Question: I have two tables and whant to optmize the query below.
I want to same line small photo and big photo columns.
'''
Table Projects
ProjectID | ProjectName | ProjectContent
----------------------------------------
2 | Test | Test
Table Media
RID | MediaTypeID | FilePathAndName | ProjectID
------------------------------------------------
1 | 1 | big_photo.jpeg | 2
2 | 2 | small_photo.jpeg | 2
SELECT
T1.ProjectID,
T1.ProjectName,
T1.ProjectContent,
T1.FilePathAndName AS BigPhoto,
T2.FilePathAndName AS SmallPhoto
FROM
(
SELECT
P.ProjectID,
P.ProjectName,
P.ProjectContent,
M.FilePathAndName,
ROW_NUMBER() over(ORDER BY M.RID) AS RN
FROM
Projects (NOLOCK) AS P
INNER JOIN Media (NOLOCK) AS M ON M.RID = P.ProjectID AND M.MediaType = 1
WHERE
P.ProjectID = 2
) AS T1,
(
SELECT
P.ProjectID,
P.ProjectName,
P.ProjectContent,
M.FilePathAndName,
ROW_NUMBER() over(ORDER BY M.RID) AS RN
FROM
Projects (NOLOCK) AS P
INNER JOIN Media (NOLOCK) AS M ON M.RID = P.ProjectID AND M.MediaType = 2
WHERE
P.ProjectID = 2
) AS T2
WHERE
T1.RN = T2.RN
'''

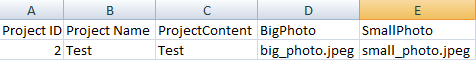
Answer: If I understand your code correctly, I think that you don't need the join nor the 'ROW_NUMBER':
'''
SELECT
P.ProjectID,
P.ProjectName,
P.ProjectContent,
MIN(CASE WHEN M.MediaType = 1 THEN M.FilePathAndName END) AS BigPhoto,
MIN(CASE WHEN M.MediaType = 2 THEN M.FilePathAndName END) AS SmallPhoto
FROM
Projects (NOLOCK) AS P
INNER JOIN Media (NOLOCK) AS M ON M.RID = P.ProjectID
WHERE
M.MediaType IN (1,2) AND P.ProjectID = 2
GROUP BY
P.ProjectID,
P.ProjectName,
P.ProjectContent;
'''